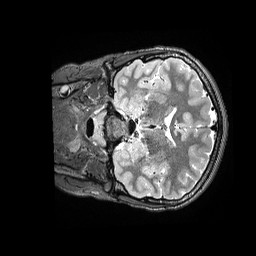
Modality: T2w
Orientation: coronal
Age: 16
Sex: male
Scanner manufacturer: siemens
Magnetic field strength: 3 T
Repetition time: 3.2 s
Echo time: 0.564 s